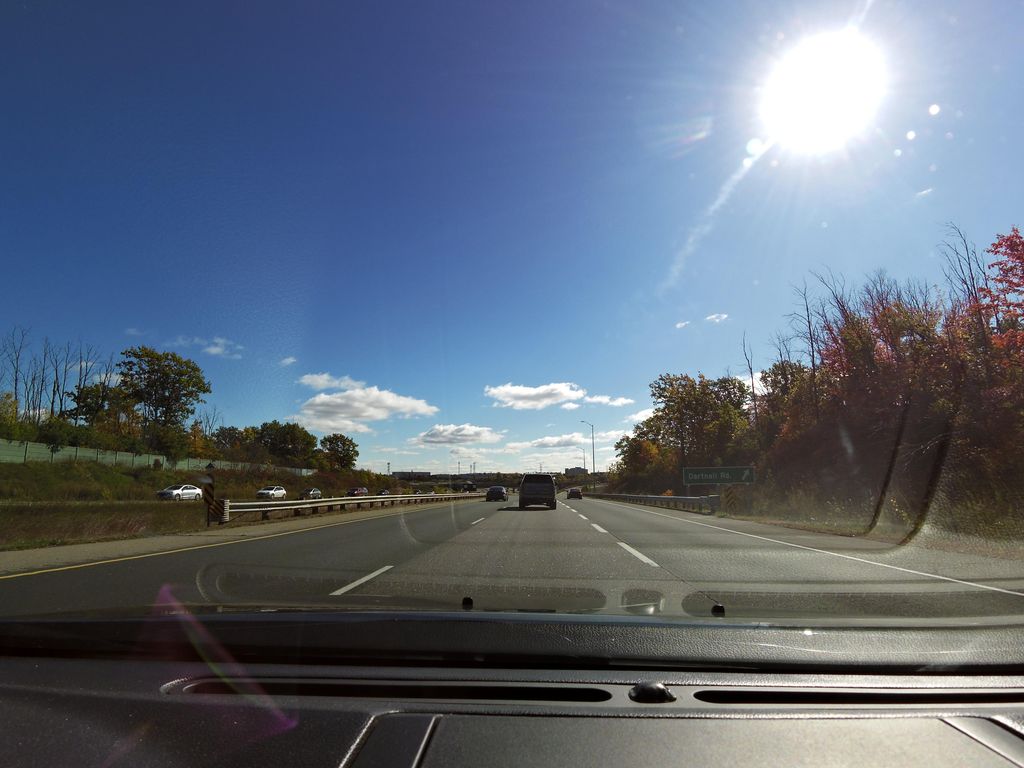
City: hamilton